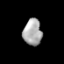
Tissue: prostate
Cell type: Epithelial cells
Senescence score: 0.2889
Nuclear area (px): 480
Mean DAPI intensity: 169.748